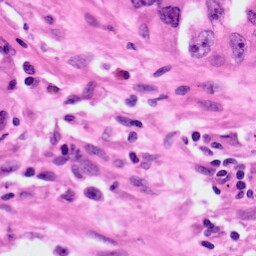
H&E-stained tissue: Lung